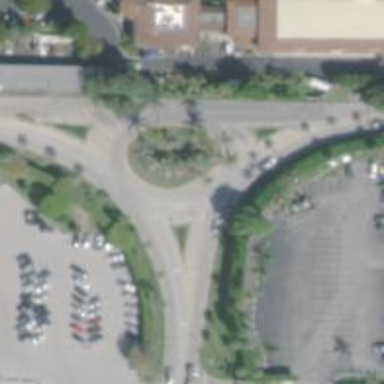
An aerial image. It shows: Asphalt secondary road leading to circular junction.